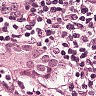
Metastatic tissue present: yes